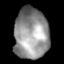
Tissue: lung
Cell type: Epithelial cells
Senescence score: 0.1211
Nuclear area (px): 1726
Mean DAPI intensity: 146.596